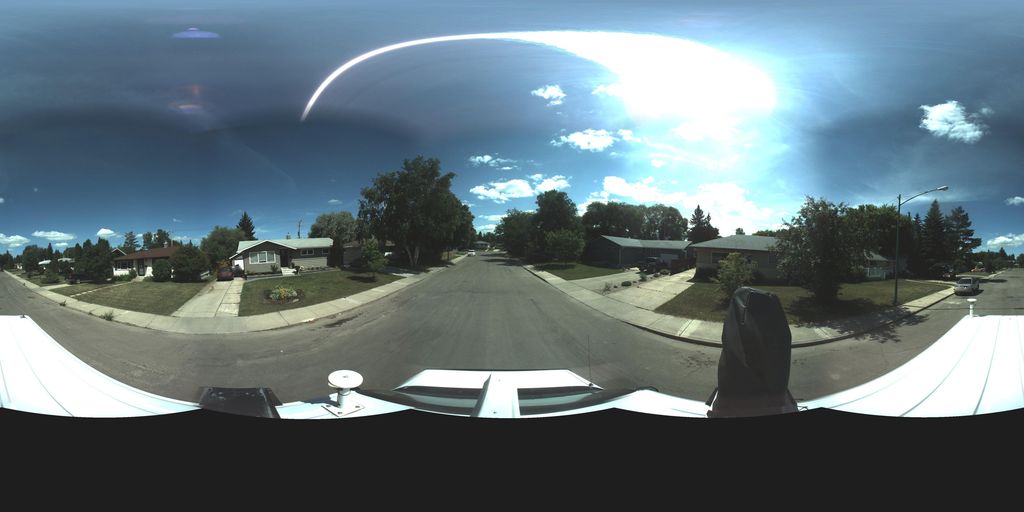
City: saskatoon